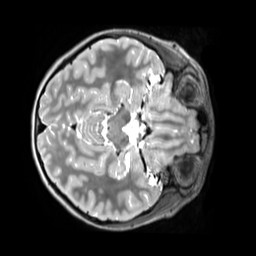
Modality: T2w
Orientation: axial
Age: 12
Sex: female
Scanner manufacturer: siemens
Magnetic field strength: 3 T
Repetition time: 3.2 s
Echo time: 0.408 s